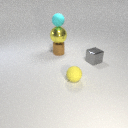
small cyan rubber sphere above large yellow metal sphere